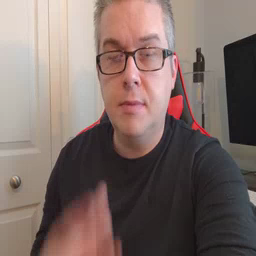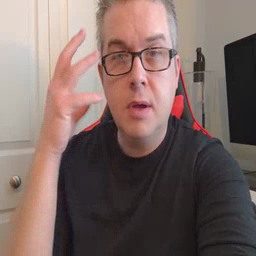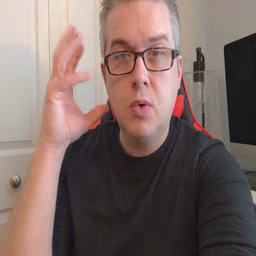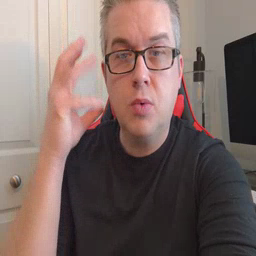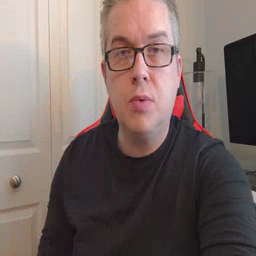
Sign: radio